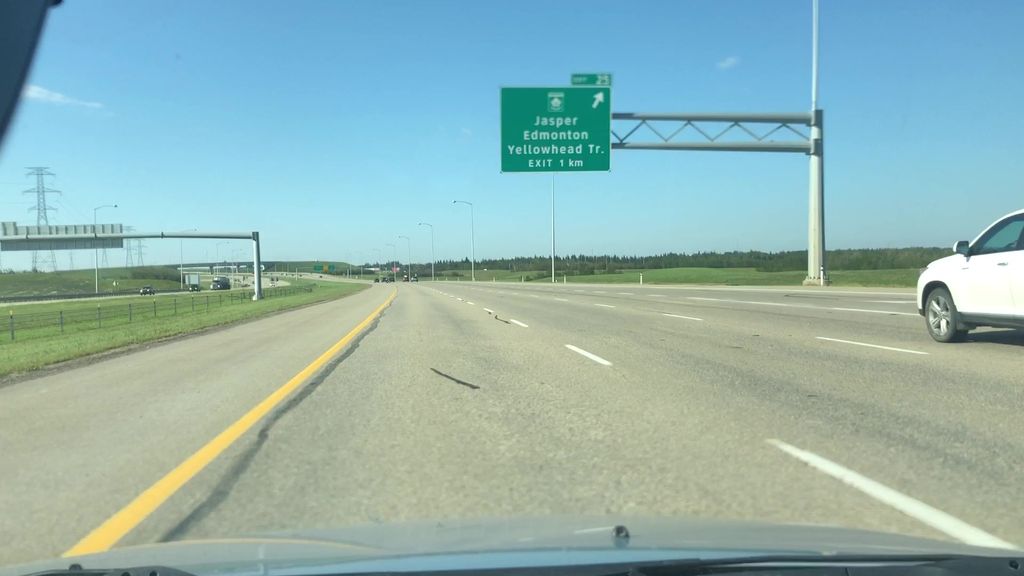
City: edmonton